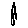
Label: circle